Question: I am currently working on an app and I have implement firebase Push Notification service into my app. I am recieving notification on my iphone but I am unable to set the custom alert sound that I want.
- - 'Copy Bundle Resources'
using 'print (userInfo)' I have collected this data that is incomming from Firebase
'''
aps: {
alert = {
body = MSG;
title = Title;
};
sound = default;}, {...}, sound: alarm.caf
'''
I understand where the problem is, I just dont understand how to fix it so that the app plays my custom notification sound.

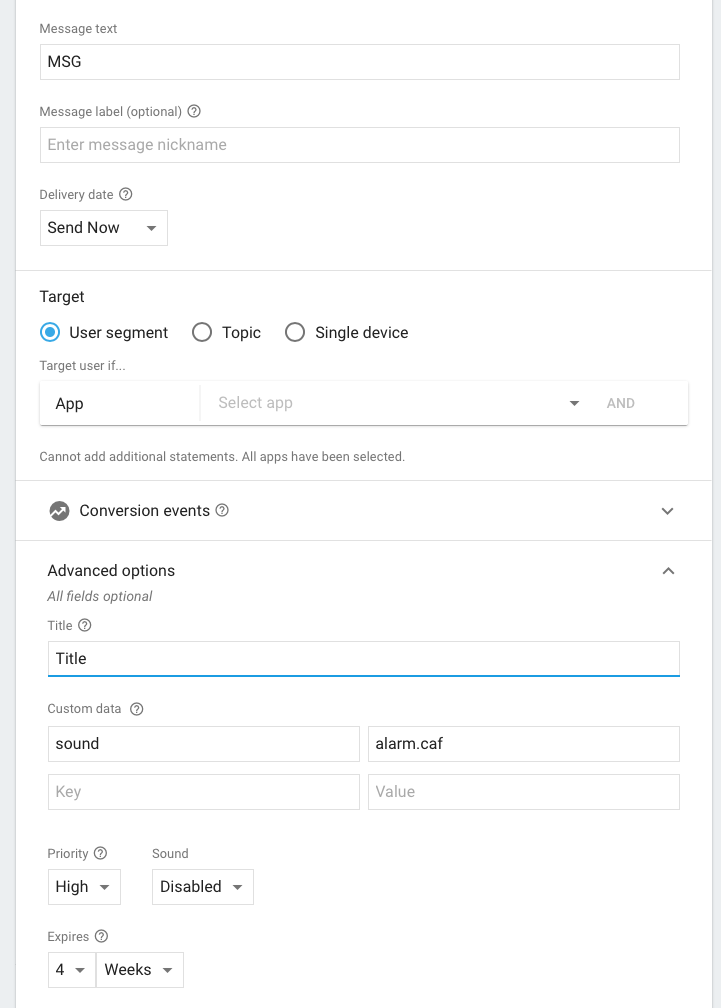
Answer: After much research I have not found any solution.
Under <URL>, and
> Table 2a. iOS -- keys for notification messages
it is indicated that Firebase does allow for the Sound key to be included in the payload but as seen in the code printed by 'didRecieveRemoteNotification',
'''
aps: {
alert = {
body = MSG;
title = Title;
};
sound = default;}, {...}, sound: alarm.caf
'''
Firebase doesn't include the Sound key inside the 'aps' hence not calling the sound key by the app.
The workaround that I used for my app is <URL> which is a handy and easy app to use for development purposes, a major issue is that it doesn't have the ability to register and remove notifications automatically.
lastly: for Push Notifications to my published apps, I have opted for a dedicated server which I run off of my website